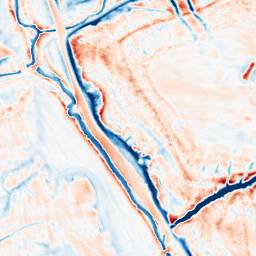
Category: edge_preserving
Decomposition family: anisotropic_diffusion
Decomposition parameters: iterations: 50
kappa: 100
gamma: 0.2
Upsampling method: cubic_mitchell
Upsampling parameters: scale: 2
Upsampling scale: 2